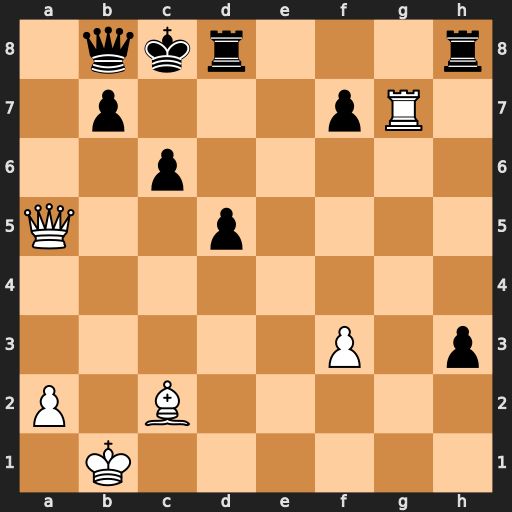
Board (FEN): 1qkr3r/1p3pR1/2p5/Q2p4/8/5P1p/P1B5/1K6
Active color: w
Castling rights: -
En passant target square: -
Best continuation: Bf5+ Rd7 Rxf7 Qd6 Rxd7 Qxd7 Bxd7+ Kxd7 Qc3